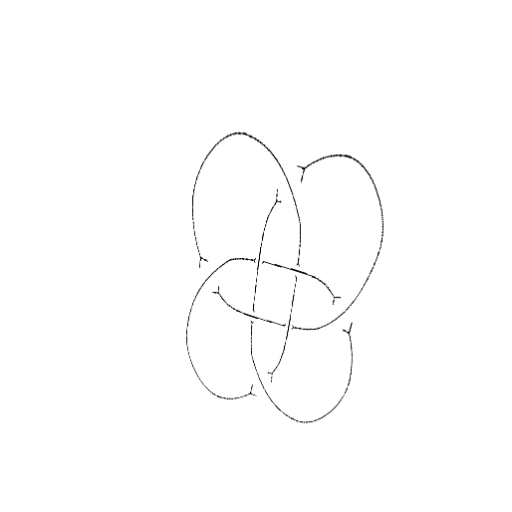
Crossing number: 8